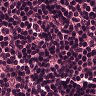
Metastatic tissue present: no